【题型】选择题　【知识点】函数　【难度】easy
已知函数$f(x)$的部分图象如图所示，且$f'(x)$为其导函数，则（ ）

A. $f'(-3) < f'(4) < f'(2)$
B. $f'(-3) > f'(4) > f'(2)$
C. $f'(4) > f'(-3) > f'(2)$
D. $f'(4) > f'(2) > f'(-3)$

\vspace{1em}
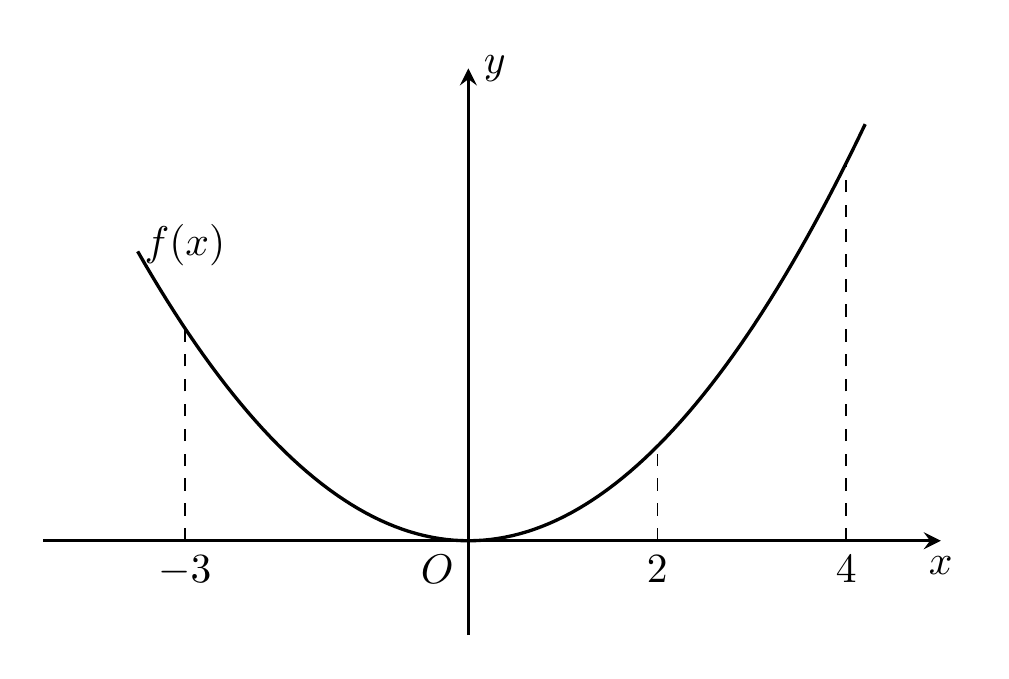
【解答】
【答案】$D$

\vspace{1em}

【分析】根据$f(x)$图象判断区间单调性及增长率变化情况，进而判断$f'(x)$的符号及大小情况，即可得。

\vspace{1em}

【解答】解：根据题意，由函数$f(x)$的图象，$f(x)$在$(-\infty, 0)$上单调递减，且递减速度逐渐变慢，
在$(0, +\infty)$上单调递增，且递增速度逐渐变快，

在$(-\infty, 0)$上，$f'(x) < 0$，则$f'(-3) < 0$，

在$(0, +\infty)$上，$f'(x) > 0$，递增速度逐渐变快，则$f'(4) > f'(2) > 0$，

综合可得：$f'(4) > f'(2) > f'(-3)$。

故选：$D$。

\vspace{1em}

【点评】本题考查导数的几何意义，注意导数的定义，属于基础题。